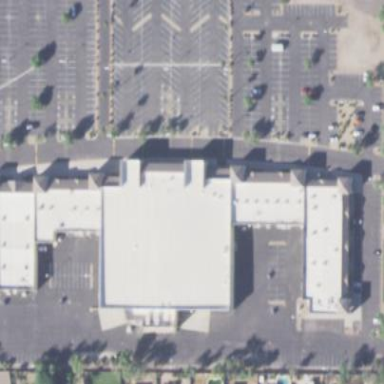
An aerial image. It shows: Supermarket located in building.